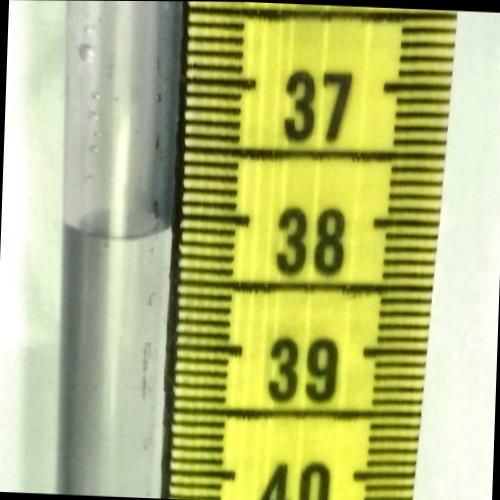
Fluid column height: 38.1 cm